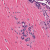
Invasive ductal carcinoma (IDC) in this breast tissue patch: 0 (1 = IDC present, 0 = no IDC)